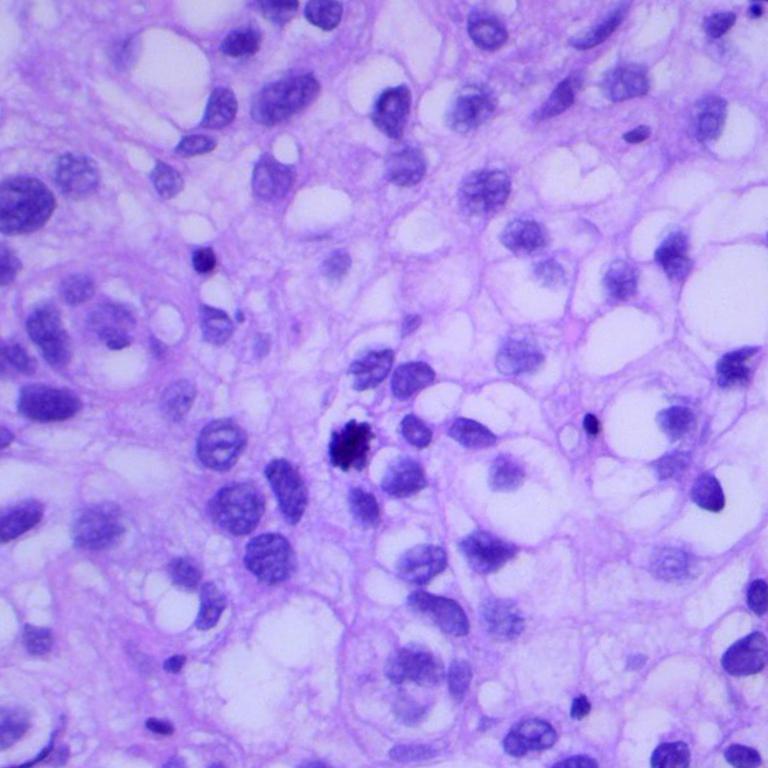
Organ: lung
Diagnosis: squamous carcinomas